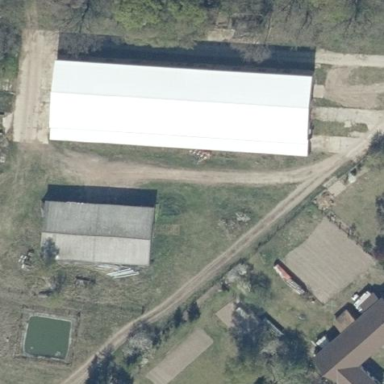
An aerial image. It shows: Farmyard area.